Question: I am currently running an MVC application written with C#/Razor. Thus far it is quite simple - I have a database created, and am cycling through it to print all of the values. If the user is an admin or if domain account of the user equals the name in the database, then they may edit that row in the database.
When I run this locally on the PC I created it with, navigating to 'http://localhost/ApplicationName', the page works perfectly. If I navigate to '"PC-Name/ApplicationName"', peculiarly, the site renders correctly, but none of the JavaScript or JQuery will function - what might be causing this ?
More worryingly, when I navigate to this address, '"PC-Name/ApplicationName"' from a remote PC on the same network/domain, the message "Error.An error occurred while processing your request." appears in large, red writing.

In my application, if I comment out the following lines where I am printing from my database, the error message disappears:
'''
@model IEnumerable<WhoIs.Models.Employee>
...
@foreach ( var prod in Model )
{
<tr>
<td>@prod.Field1</td>
<td>@prod.Field2</td>
<td>@prod.Field3</td>
<td>@prod.DomainAC</td>
@if (User.IsInRole(@"Admin") || User.Identity.Name == prod.DomainAC) {
<td><a href="/home/edit/@prod.Id" style="color: blue;">edit</a></td>
}
</tr>
}
'''
I have a .edmx file added to my models folder which is linked to a remote database. I have tried to edit the web.config to give more information on what may be the problem by adding the lines :
'''
<compilation debug="true"/>
<customErrors mode="Off">
</customErrors>
'''
But I am still only getting the error message above.
Can anyone offer any guidance on what may be the problem here, or how I can find more debug information to try to find the root of this ?
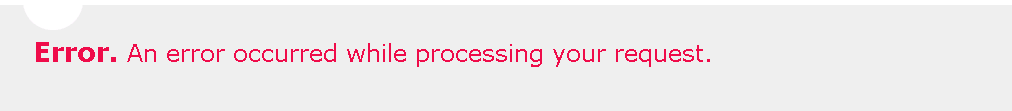
Answer: I had this error running on a virtual machine in Amazon AWS.
The website had been working some time ago.. like a few months when I left it last. No configuration changes, nothing. Now it doesn't work.... And why would it stop working? Real head scratcher. Maybe a virus infection - It was not set to auto patch... Hmmm..
I'd set the machine to the smallest (micro instance) as a kind of "hibernation" of the site, very little traffic expected and I didn't have this site on my list of priorities... The site "worked" in "micro" instance when I last left it. Tried rebooting first off. Nothing.
Then I checked the localhost and it works from there. Weird.
Anyway it is time to make some modifications on this site and some upgrades. "Micro" instances are useless when upgraded so I shut it down and rebooted as a "small" instance. Hey presto the site works remotely again no config changes.
Hope this helps someone in the future.